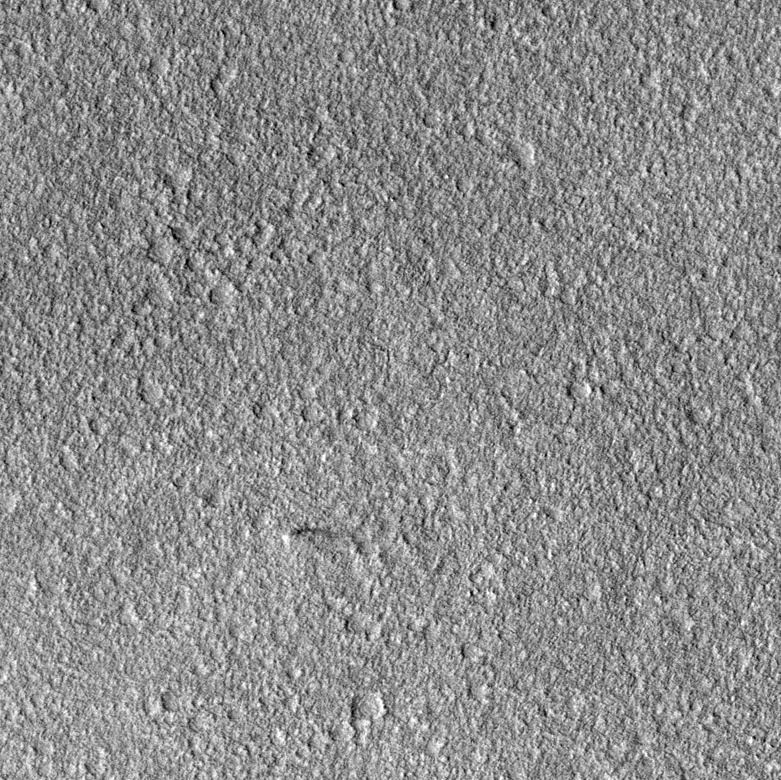
Label: dustdevil